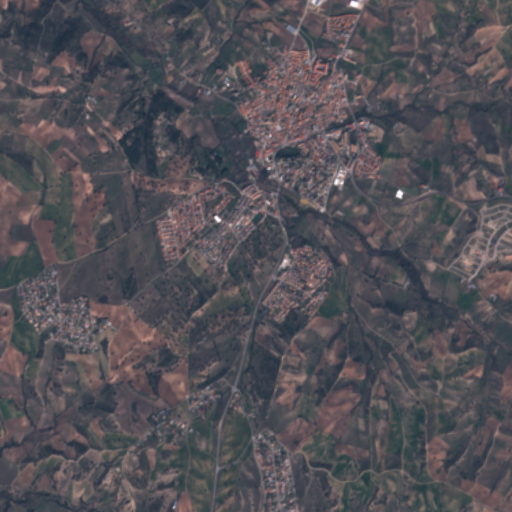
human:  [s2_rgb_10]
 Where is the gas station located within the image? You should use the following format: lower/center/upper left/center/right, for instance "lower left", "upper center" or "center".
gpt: The gas station is located in the upper right of the image.
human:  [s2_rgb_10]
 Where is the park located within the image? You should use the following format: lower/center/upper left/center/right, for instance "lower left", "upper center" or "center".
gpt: The park is located in the upper center of the image.
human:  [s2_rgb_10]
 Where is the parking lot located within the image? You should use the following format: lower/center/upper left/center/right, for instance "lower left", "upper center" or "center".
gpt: The parking lot is located in the center of the image.
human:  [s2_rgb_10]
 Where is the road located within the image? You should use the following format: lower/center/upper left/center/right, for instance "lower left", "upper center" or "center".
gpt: There is no road in the image.